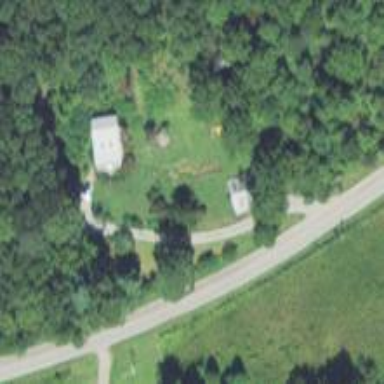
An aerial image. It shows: Driveway.